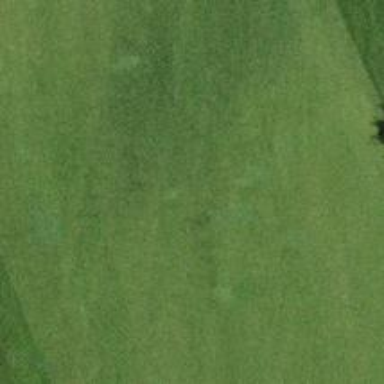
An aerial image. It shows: View of golf hole.